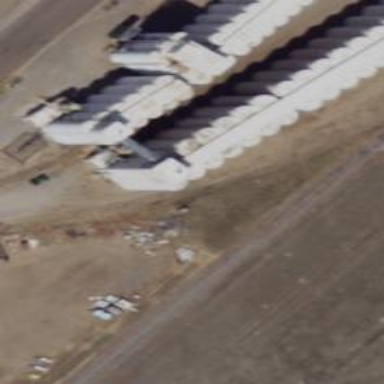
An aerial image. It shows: Grain elevator building.